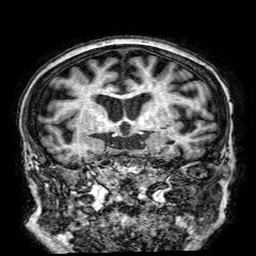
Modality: T1w
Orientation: sagittal
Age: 74
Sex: female
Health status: healthy
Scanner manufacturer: philips
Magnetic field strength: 3 T